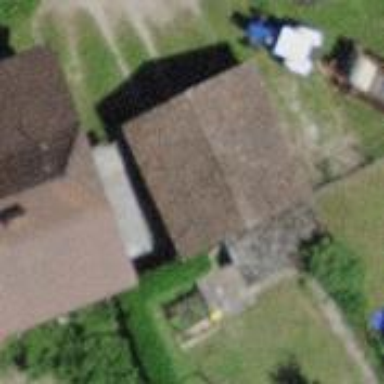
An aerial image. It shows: Garage.